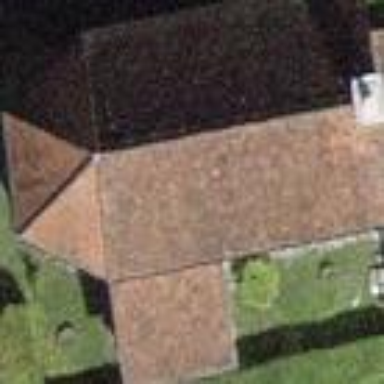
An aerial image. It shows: Beautiful church building.